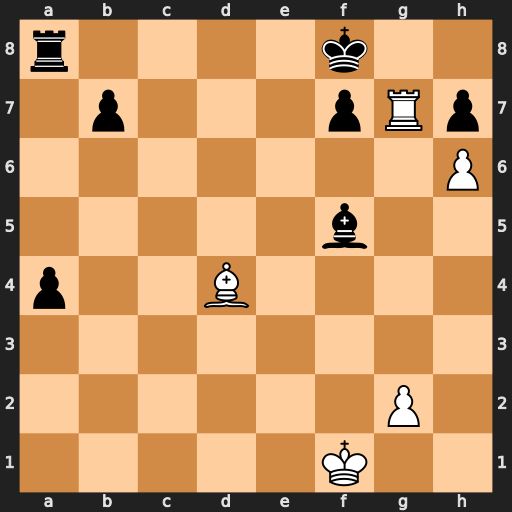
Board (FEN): r4k2/1p3pRp/7P/5b2/p2B4/8/6P1/5K2
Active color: w
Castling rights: -
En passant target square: -
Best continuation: Bc5+ Ke8 Rg8+ Kd7 Rxa8